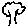
Label: tree